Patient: sex M, age 46
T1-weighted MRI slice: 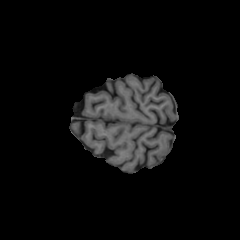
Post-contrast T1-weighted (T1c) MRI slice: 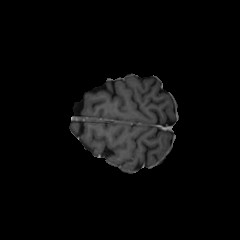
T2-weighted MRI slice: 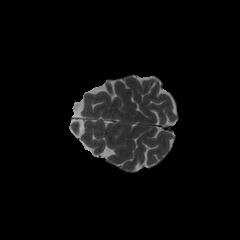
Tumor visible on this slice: no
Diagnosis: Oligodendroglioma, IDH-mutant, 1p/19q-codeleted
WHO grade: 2